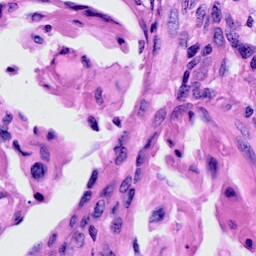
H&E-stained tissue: Cervix